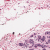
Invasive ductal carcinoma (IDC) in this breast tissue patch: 0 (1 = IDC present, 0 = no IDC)